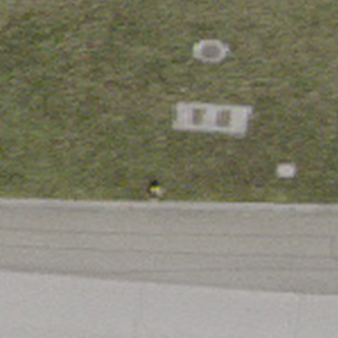
Label: other